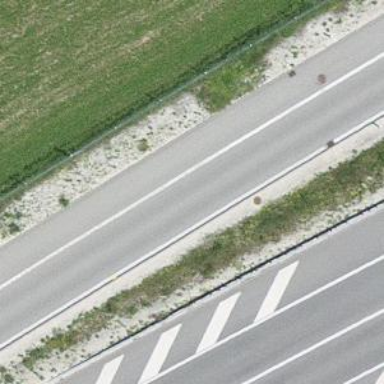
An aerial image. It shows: Trunk link highway.